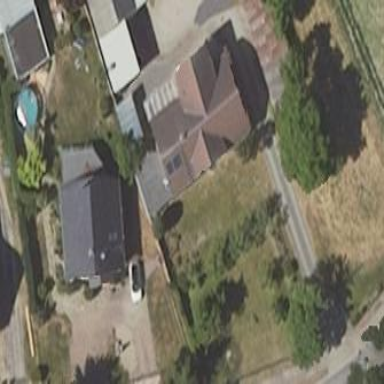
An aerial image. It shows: Simple house.